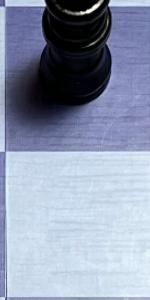
Label: Empty